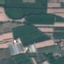
Land use / land cover class: PermanentCrop